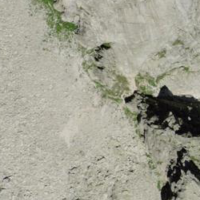
EUNIS habitat code: 48
Species observed at this site:
Pyrrhocorax graculus